Question:
I download from <URL>
My MBPR OSX is 10.11.4
I tried "Archive Utility" & "Unarchiver" and no work both.
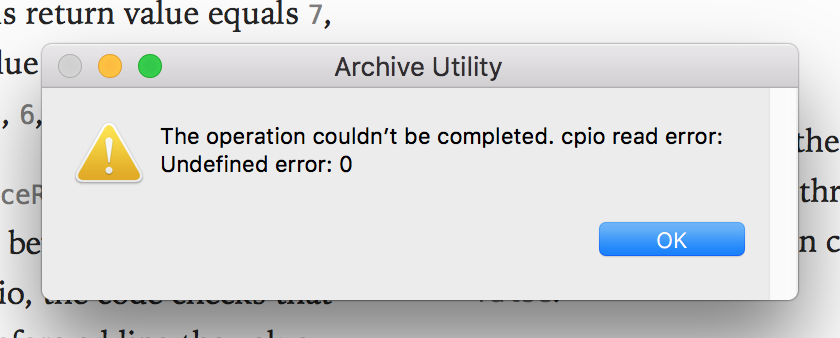
Answer: Release Note:Xcode 8 beta 2/3 requires a Mac running macOS version 10.11.5 or later.